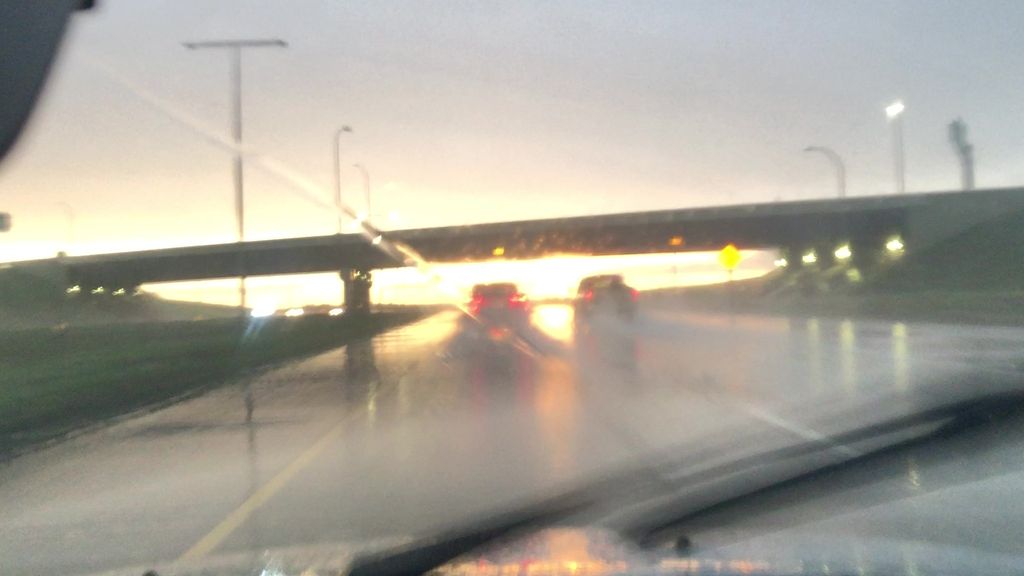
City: edmonton